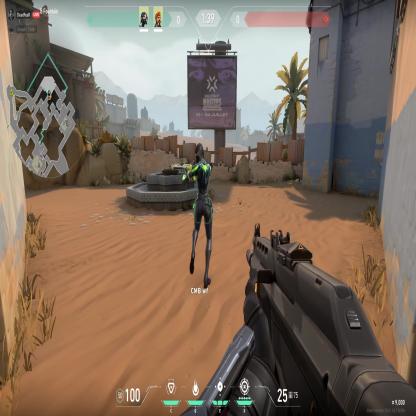
Label: teammate